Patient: sex F, age 54
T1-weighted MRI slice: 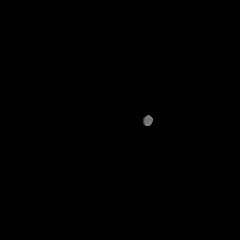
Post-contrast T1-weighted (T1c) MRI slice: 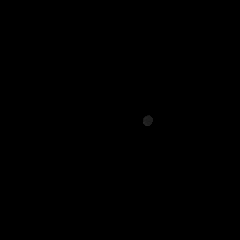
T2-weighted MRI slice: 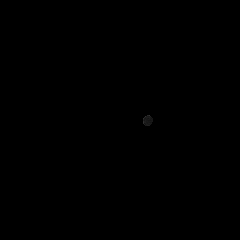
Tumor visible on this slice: no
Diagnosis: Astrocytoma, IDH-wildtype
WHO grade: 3